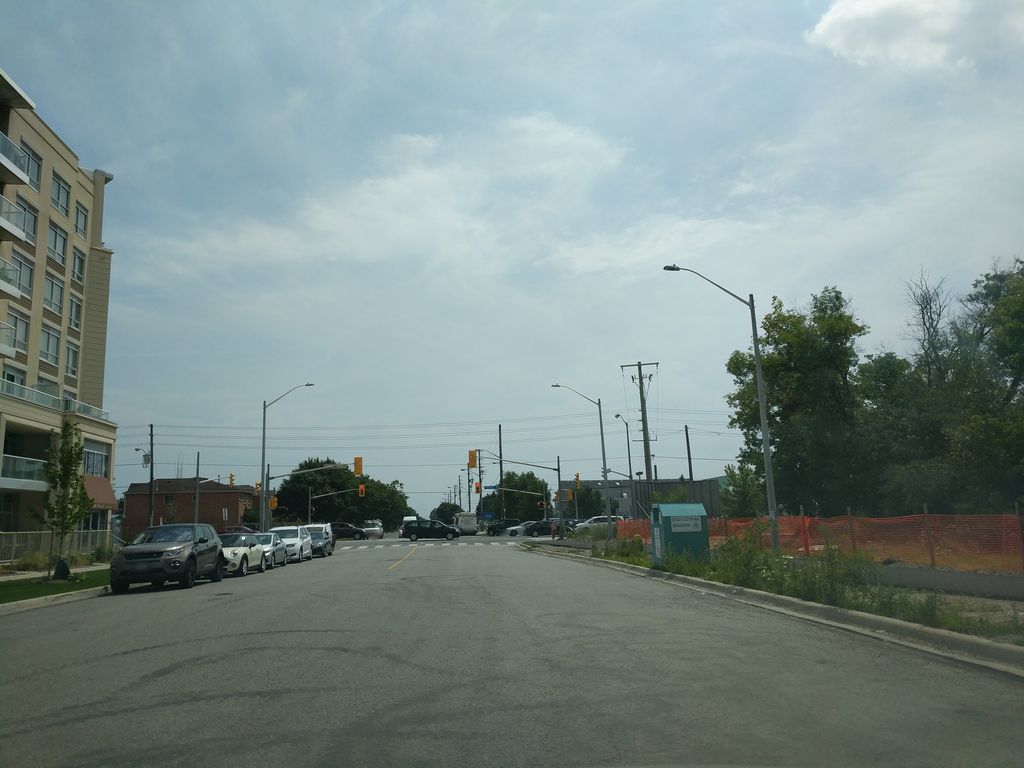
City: toronto